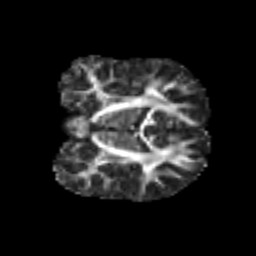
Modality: FA
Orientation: coronal
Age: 6
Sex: male
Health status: healthy